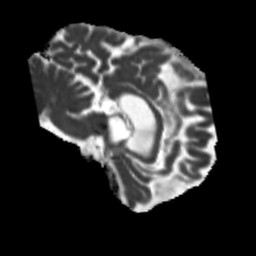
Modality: MD
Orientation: sagittal
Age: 64
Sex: male
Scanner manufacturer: siemens
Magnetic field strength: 3 T
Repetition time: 5.25 s
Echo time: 0.08 s